Question: I have one issue displaying value from combobox to knockout list.
Please image below where i am selecting item from combobox. When i select item from combobox it updates all the rows with same value.

The list on left hand side doesnt store name from combobox in database but it stores id. So combobox and list is connected with column called Status. In my html i have defined list as below where ChangeControlName is the one which i want to bind to list
'''
<tbody data-bind="foreach: versionDataByProduct">
<tr data-bind="click: $root.EditVersionDetail, css: { selected: isSelected}" >
<td data-bind="text: Name "></td>
<td data-bind="text: Code"></td>
<td data-bind ="text: PlatformVersionName"></td>
<td data-bind ="text: ChangeControlName"></td>
</tr>
'''
The combox is loaded as below in my viewmodel
'''
// Load Change Control List
function loadChangeControlList() {
$.ajax({
url: "../RestService/Product/ChangeControlList",
type: "PUT",
contentType: 'application/json',
processData: false,
error: function (XMLHttpRequest, textStatus, errorThrown) {
},
success: function (allData) {
var mappedChangeControls = $.map(allData, function (item) {
return new changeControlList(item);
});
self.ChangeControls(mappedChangeControls);
}
});
}
'''
I have binded my combobox in html as below
'''
<td><select id="selModuleType" data-bind="options: $root.modules, optionsCaption: 'Please select Module...' , value: $root.editModuleId , optionsText: 'ModuleName'" /></td>
'''
When i select row on left hand side shown in image above i get selectedrow. On subscribe event of value editModuleId i try to assign value to selected row as below.
'''
self.editChangeControl.subscribe(function (value) {
if (!value) {
return;
}
self.selecteditem().ChangeControlId(value.Status());
self.selecteditem().ChangeControlName(value.ChangeControl());
});
'''
In the code above selecteditem contains the row we selected. ChangeControlId as you can see above in the code is the id of value we select from combobox and this is set correctly to the list. But name is not set correctly. The reason being that ChangeControlId is stored in database. The ChangeControlId is part of table from where these rows are shown. ChangeControlName i want for just display purpose. What should i do? I also tried using computed observable but it shows as "object object" in the list. I used computed observable as below
'''
this.ChangeControlName = ko.computed({
read: function () {
debugger;
return ko.utils.arrayFirst(self.ChangeControls(), function (item) {
if (item.Status() === productVersionId.ChangeControlId()) {
return item.ChangeControl();
}
});
},
write: function (value) {
console.log("Value i get " + value);
return value;
}
});
'''
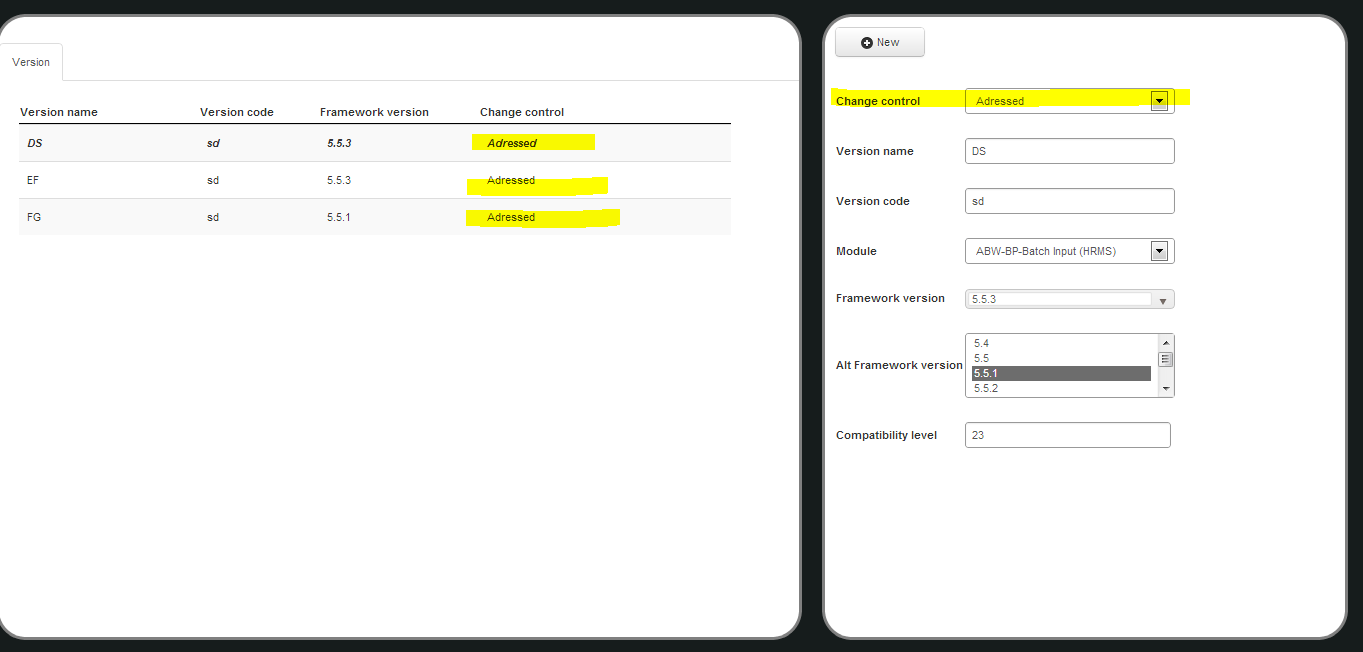
Answer: Here you go, the design you have makes it very difficult to get where you want to go.
'''
var VersionModel = function () {
var self = this;
self.changeControls = ko.observable([{
name: "Addressed",
value: 1
}, {
name: "Not Addressed",
value: 2
}]);
console.log(self.changeControls()[0].value);
self.versionDataByProduct = [{
Name: "DS",
Code: "sd",
PlatformVersionName: "5.5.3",
ChangeControl: ko.observable(self.changeControls()[0]),
}, {
Name: "EF",
Code: "sd",
PlatformVersionName: "5.5.3",
ChangeControl: ko.observable(self.changeControls()[0])
}];
self.selected = ko.observable(self.versionDataByProduct[0]);
self.EditVersionDetail = function (item) {
self.selected(item);
};
self.editModuleId = ko.observable();
self.modules = [{
editModuleId: 1,
ModuleName: "ABW-BP-Batch Input"
}];
self.editChangeControl = ko.computed({
read: function () {
if (self.selected()) {
console.log('something selected and editChangeControl is changing');
return self.selected().ChangeControl();
}
return '';
},
write: function (value) {
if (value && value != '') {
console.log('writing new value');
self.selected().ChangeControl(value);
}
}
});
}
ko.applyBindings(new VersionModel());
'''
and the html:
'''
<table class="floatLeft">
<thead>
<tr>
<th>Version name</th>
<th>Version Code</th>
<th>Framework version</th>
<th>Change control</th>
</tr>
</thead>
<tbody data-bind="foreach: versionDataByProduct">
<tr data-bind="click: $root.EditVersionDetail, css: { selected: $root.selected() == $data}">
<td data-bind="text: Name "></td>
<td data-bind="text: Code"></td>
<td data-bind="text: PlatformVersionName"></td>
<td data-bind="text: ChangeControl().name,attr:{'data-value':ChangeControl().value}"></td>
</tr>
</tbody>
</table>
<select id="selModuleType" data-bind="options: $root.modules, optionsCaption: 'Please select Module...' , value: $root.editModuleId , optionsText: 'ModuleName'"></select>
<select id="selfChangeControl" data-bind="options: $root.changeControls, optionsCaption: 'Please select Change control...' , value: editChangeControl , optionsText: 'name'"></select>
'''
<URL>